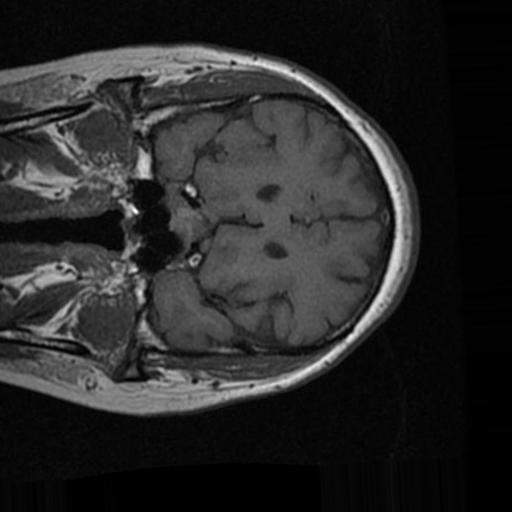
Label: brain_tumor